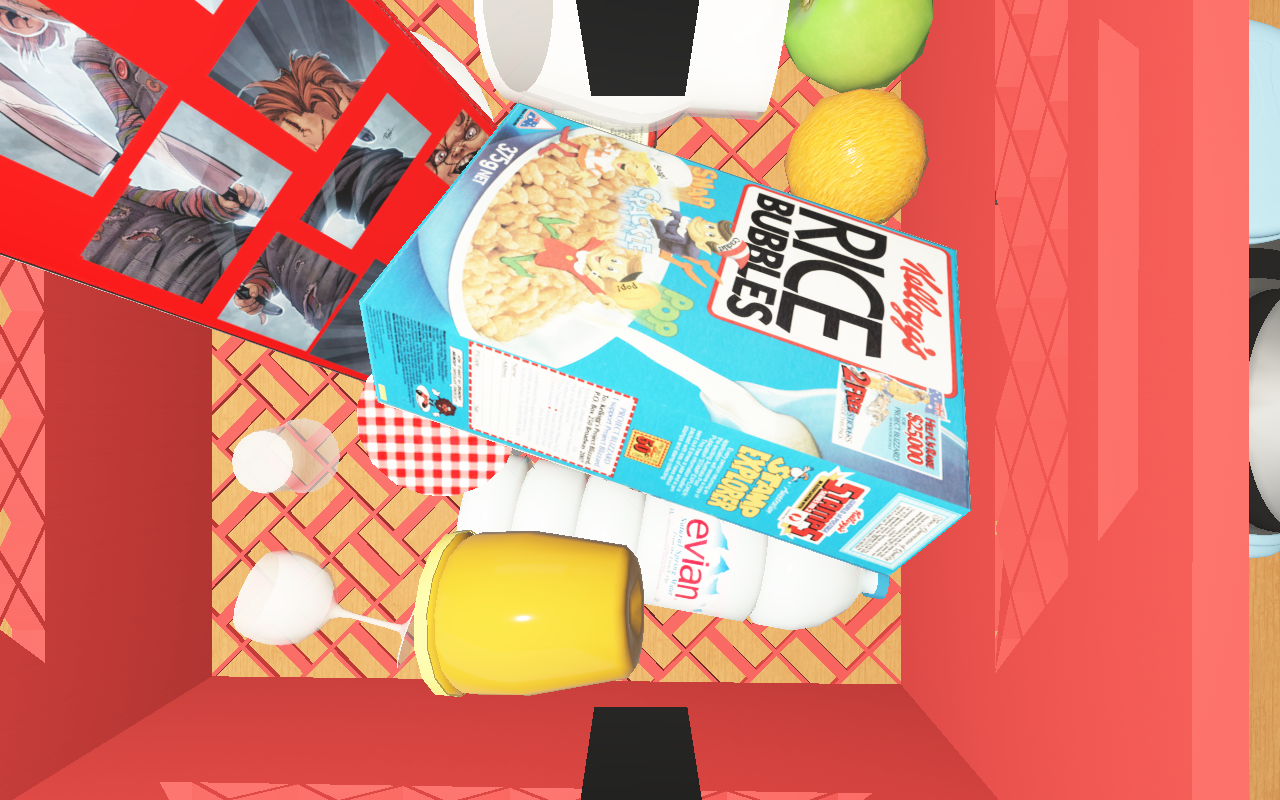
Objects in the scene:
carafe
apple
apple
orange
wineglass
cereal box
biscuit box